Field crop: maize
Growth stage: 2
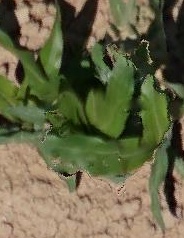
Species: maize